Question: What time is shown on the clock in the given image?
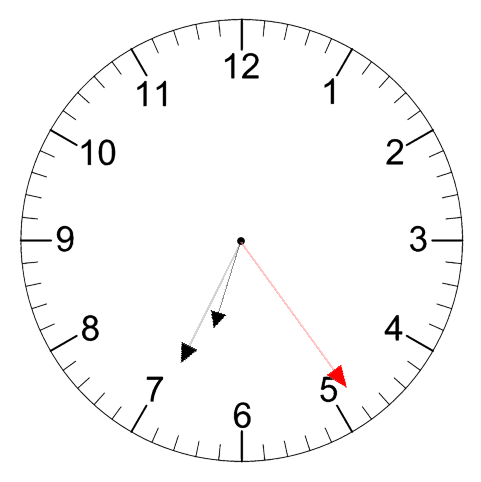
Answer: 06:34:24